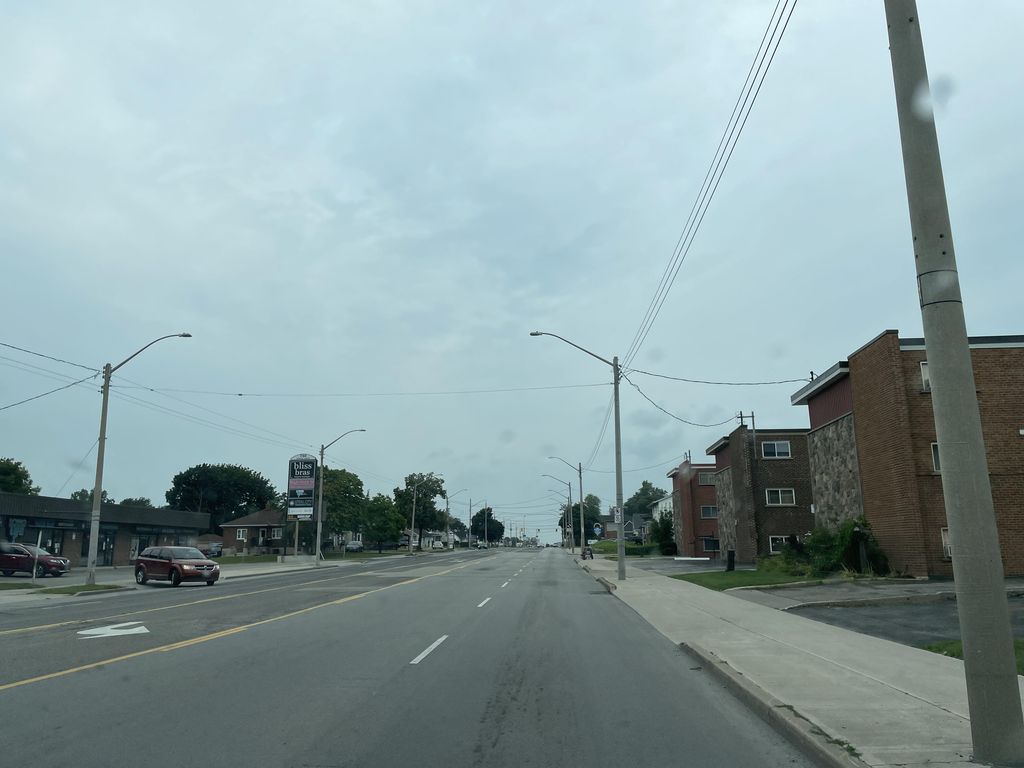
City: hamilton